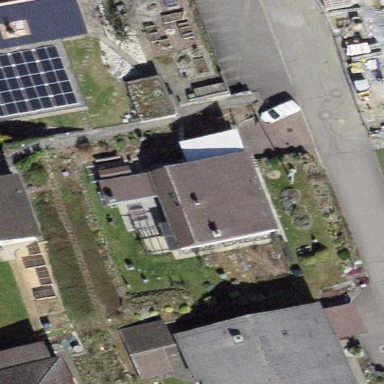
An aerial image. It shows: Building with tile roof.